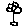
Label: flower